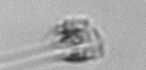
Label: Asterionellopsis_glacialis